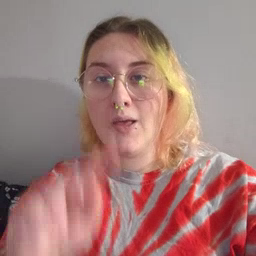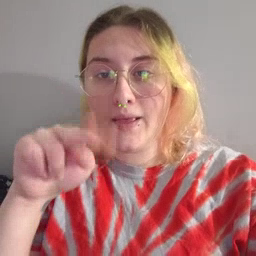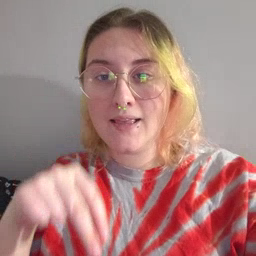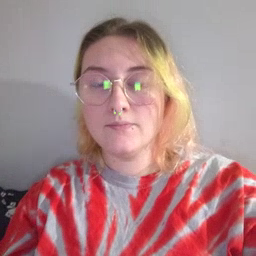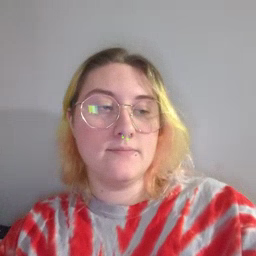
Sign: read